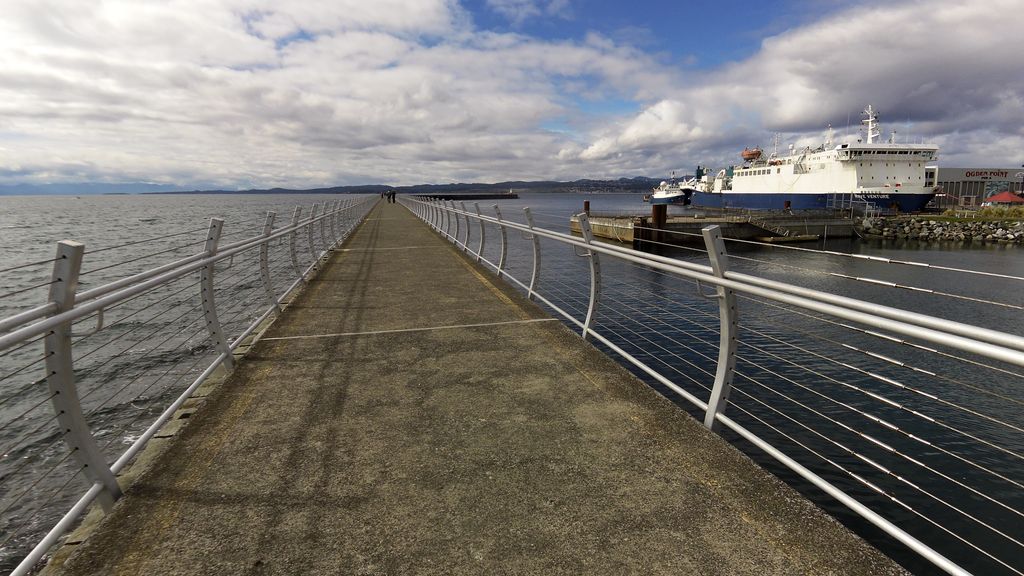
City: victoria